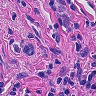
Metastatic tissue present: yes